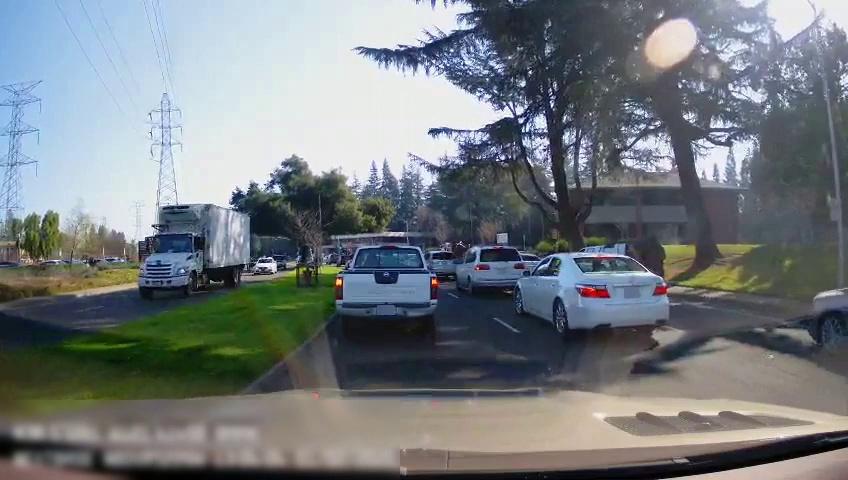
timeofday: Day
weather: Sunny
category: Drivable Space
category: Drivable Space
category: Vehicles | Truck
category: Vehicles | Car
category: Vehicles | SUV
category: Vehicles | Truck
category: Vehicles | Car
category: Vehicles | Car
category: Vehicles | Van
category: Vehicles | SUV
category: Vehicles | Car
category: Vehicles | Car
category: Vehicles | Truck
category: Vehicles | Car
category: Lanes | Current Lane
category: Lanes | Current Lane